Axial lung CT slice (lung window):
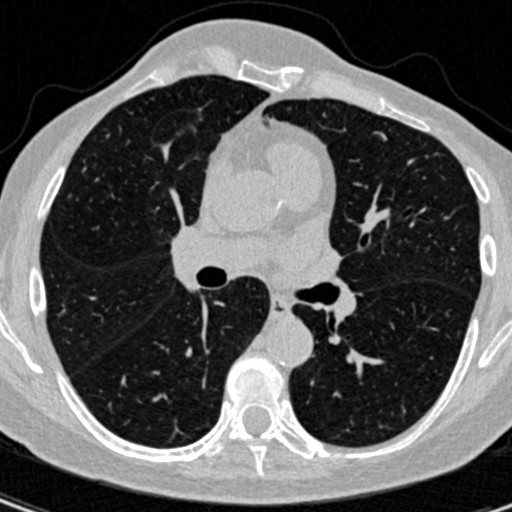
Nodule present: no